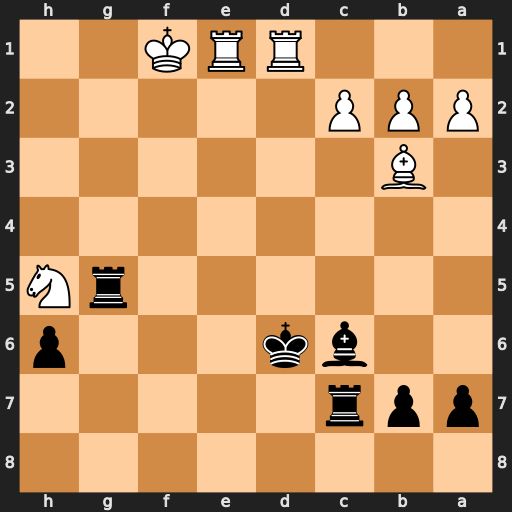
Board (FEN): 8/ppr5/2bk3p/6rN/8/1B6/PPP5/3RRK2
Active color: b
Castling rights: -
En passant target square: -
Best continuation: Kc5 Nf4 Rf5 Re5+ Rxe5